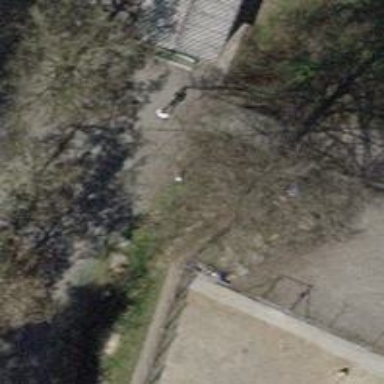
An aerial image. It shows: Footway on bridge.